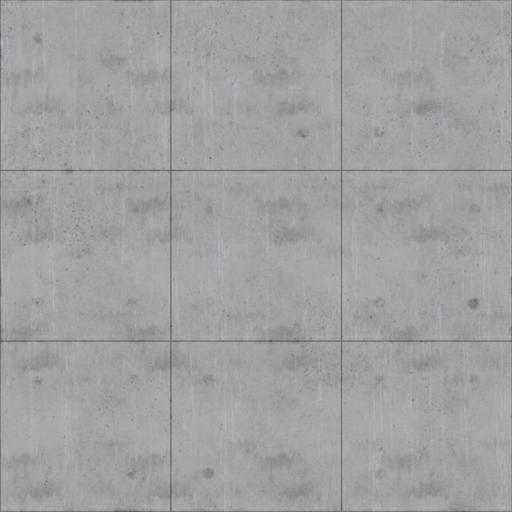
Tags: concrete flat pattern smooth tiled tiles